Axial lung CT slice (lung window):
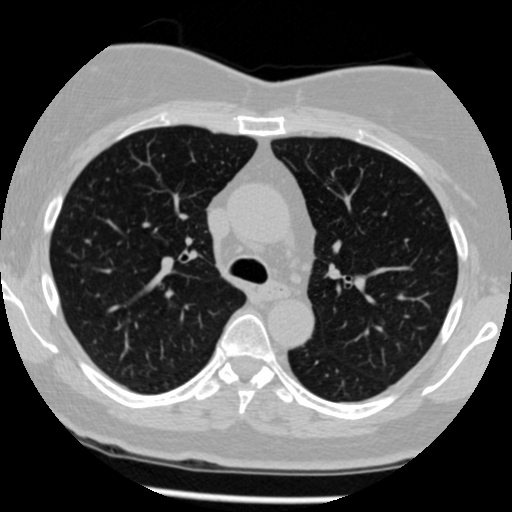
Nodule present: no